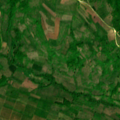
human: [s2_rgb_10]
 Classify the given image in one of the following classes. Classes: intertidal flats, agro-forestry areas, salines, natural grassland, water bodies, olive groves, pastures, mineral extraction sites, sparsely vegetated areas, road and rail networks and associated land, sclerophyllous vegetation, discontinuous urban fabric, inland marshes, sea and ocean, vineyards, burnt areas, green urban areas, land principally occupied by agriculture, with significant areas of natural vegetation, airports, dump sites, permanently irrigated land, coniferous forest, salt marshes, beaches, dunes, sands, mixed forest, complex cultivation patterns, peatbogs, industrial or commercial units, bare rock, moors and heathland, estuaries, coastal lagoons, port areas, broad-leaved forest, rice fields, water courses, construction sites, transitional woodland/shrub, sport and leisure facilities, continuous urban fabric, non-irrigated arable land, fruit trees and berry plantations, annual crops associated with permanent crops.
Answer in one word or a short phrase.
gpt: fruit trees and berry plantations, complex cultivation patterns, land principally occupied by agriculture, with significant areas of natural vegetation, transitional woodland/shrub